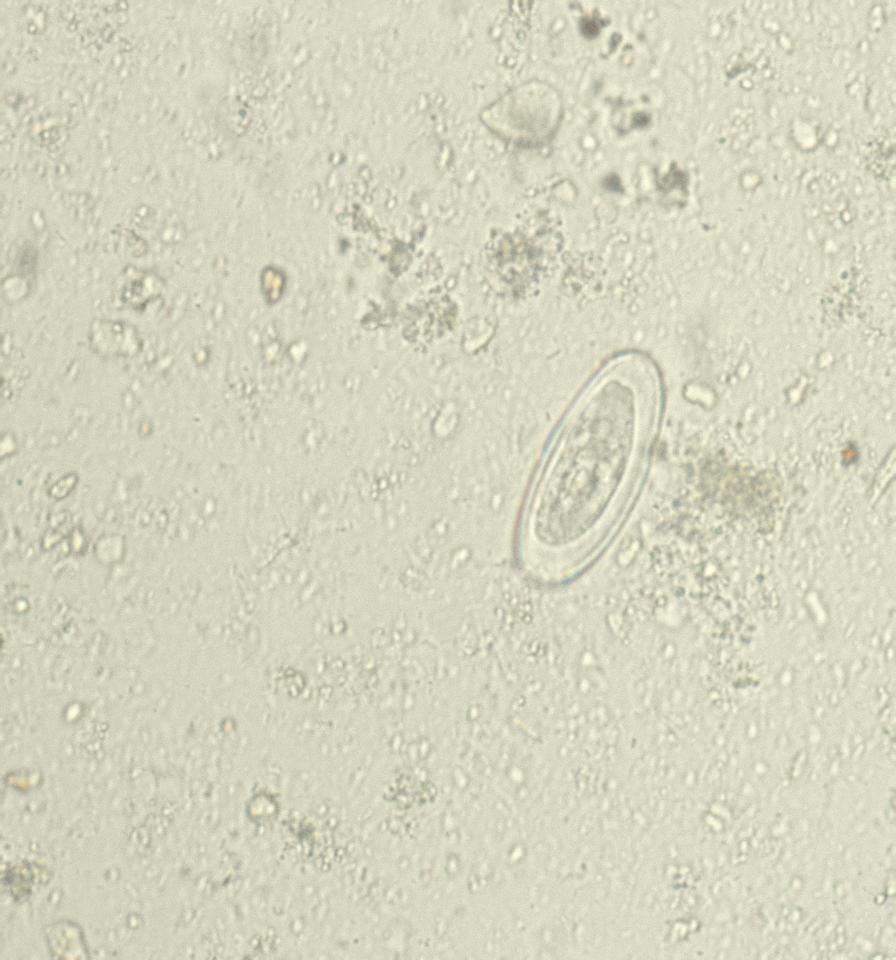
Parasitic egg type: Enterobius vermicularis